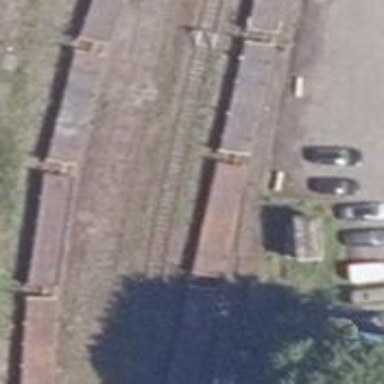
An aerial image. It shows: Railway switch.